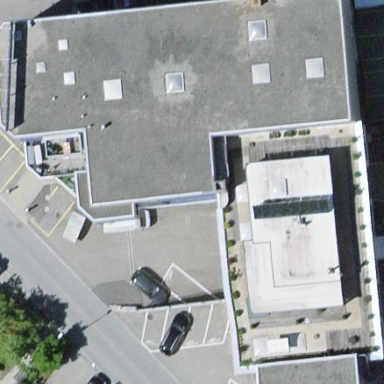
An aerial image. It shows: Building.